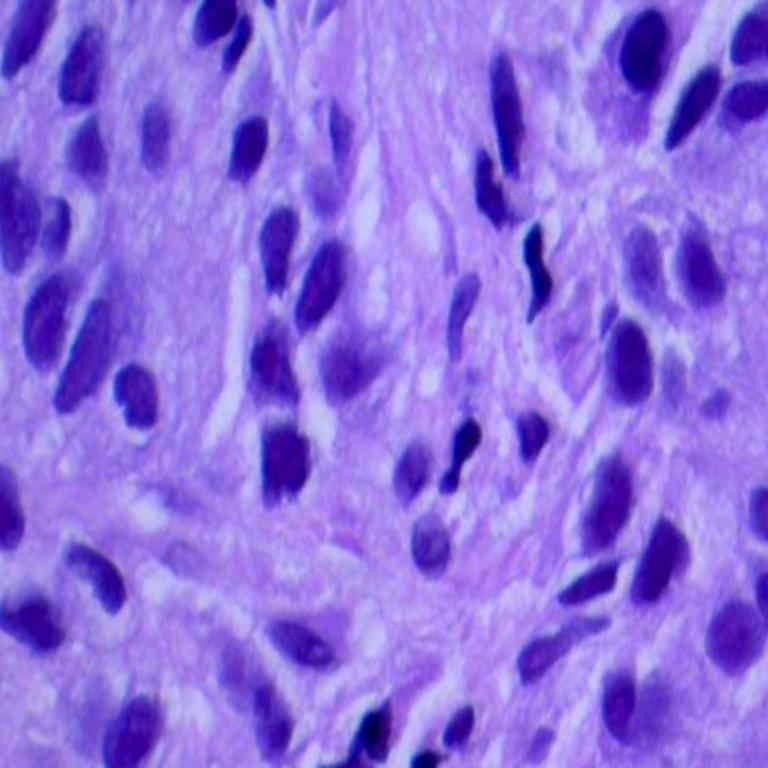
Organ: lung
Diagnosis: adenocarcinomas